Question: I am trying to create a nav bar with an arrow under the item hovered upon. Here's is what I am trying to make:

For the arrow I have used the pseudo elements 'before' and 'after'. Here is some of the code:
'''
body {
background: #FFFFFF;
color: #FFFFFF;
margin: 0px;
padding: 0px;
height: 100%;
}
.clear {
clear: both;
}
.page-wrap {
width: 980px;
margin: 0px auto;
height: 100%;
}
#main-menu {
background: white;
height: 55px;
width: 100%;
padding: 0px;
margin: 0px;
border-bottom: 1px solid black;
}
ul {
font-family: Arial, Verdana;
font-size: 18px;
margin: 0;
padding: 0;
list-style: none;
}
ul li {
display: block;
position: relative;
float: left;
}
li ul {
display: none;
}
ul li a {
display: block;
text-decoration: none;
color: black;
padding: 0 9px 0 9px;
background: white;
margin-left: 1px;
white-space: nowrap;
line-height: 55px;
font: 18px;
font-family: Arial, Helvetica, sans-serif;
outline: none;
}
ul li a:hover {
color: black;
}
#menu a:hover:after {
content: "";
position: absolute;
top: 40px;
left: 50%;
margin-left: -15px;
width: 0px;
height 0px;
xxmargin: 0px auto;
border-left: 15px solid transparent;
border-right: 15px solid transparent;
border-bottom: 15px solid black;
}
'''
'''
<header id="main-menu">
<div class="page-wrap">
<ul id="menu">
<li><a href="#">Recommended</a></li>
<li><a href="#">Recent</a></li>
</ul>
</div>
</header>
'''
<URL>
The arrows are black in color, because of the border color. How to show just the borders of the arrow?
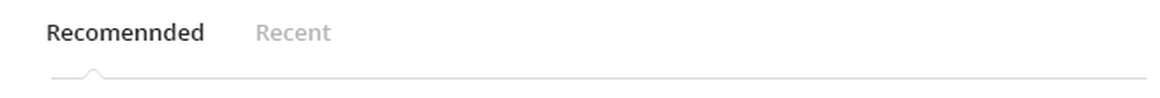
Answer: Just add 'before' pseudo element like what you add ':after'
'''
#menu a:hover:after {
content: "";
position: absolute;
top: 41px;
left: 50%;
margin-left: -15px;
width: 0px;
height 0px;
margin: 0px auto;
border-left: 15px solid transparent;
border-right: 15px solid transparent;
border-bottom: 15px solid white;
}
#menu a:hover:before {
content: "";
position: absolute;
top: 40px;
left: 50%;
margin-left: -15px;
width: 0px;
height 0px;
margin: 0px auto;
border-left: 15px solid transparent;
border-right: 15px solid transparent;
border-bottom: 15px solid black;
}
'''
and i have updated you pen please check
<URL>